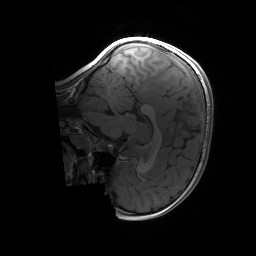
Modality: T1w
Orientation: sagittal
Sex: female
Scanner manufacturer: siemens
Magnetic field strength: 3 T
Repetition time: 1.9 s
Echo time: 0.00243 s